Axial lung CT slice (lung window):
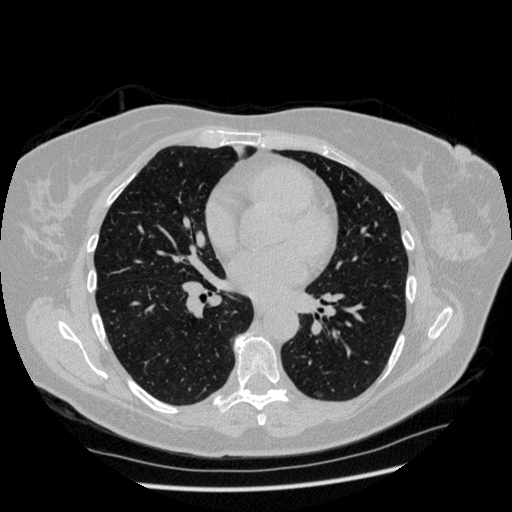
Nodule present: no